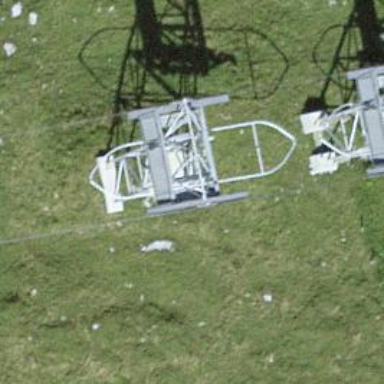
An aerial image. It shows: Pylon used for aerialway.